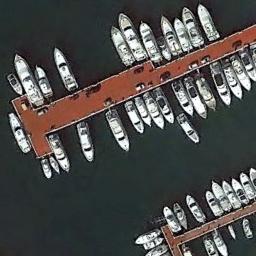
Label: harbor